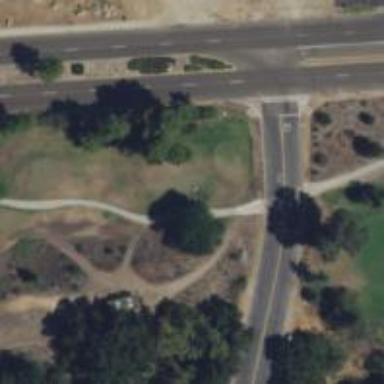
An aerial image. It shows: Footway along golf cart path.